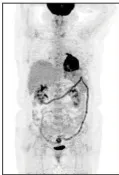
(A) Baseline PET-CT scan of the patient.
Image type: radiology (pet)